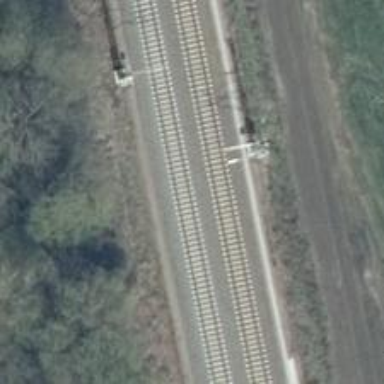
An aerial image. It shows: Milestone along the railway track with catenary mast.